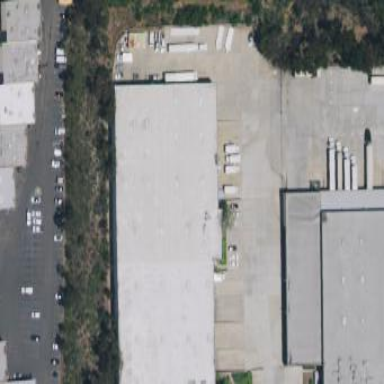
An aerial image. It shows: Industrial building.